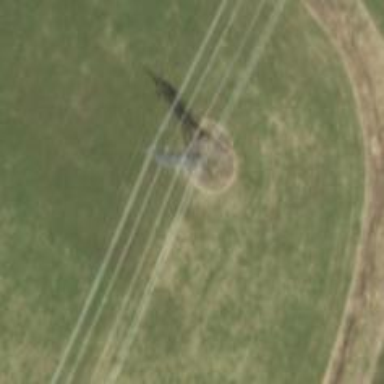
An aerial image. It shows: Power tower.